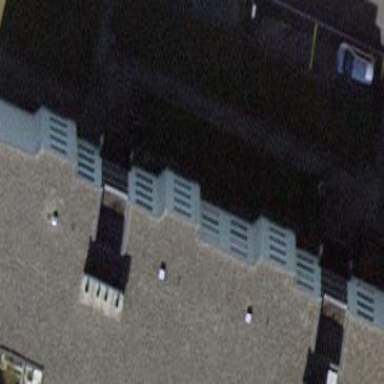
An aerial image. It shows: Terrace building.